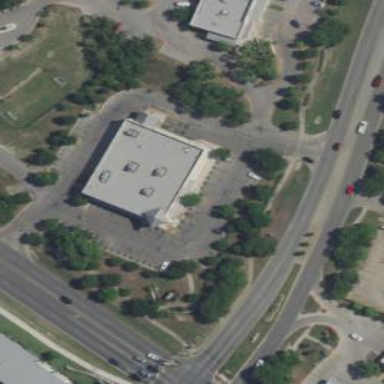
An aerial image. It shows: Building that is pharmacy providing healthcare services.